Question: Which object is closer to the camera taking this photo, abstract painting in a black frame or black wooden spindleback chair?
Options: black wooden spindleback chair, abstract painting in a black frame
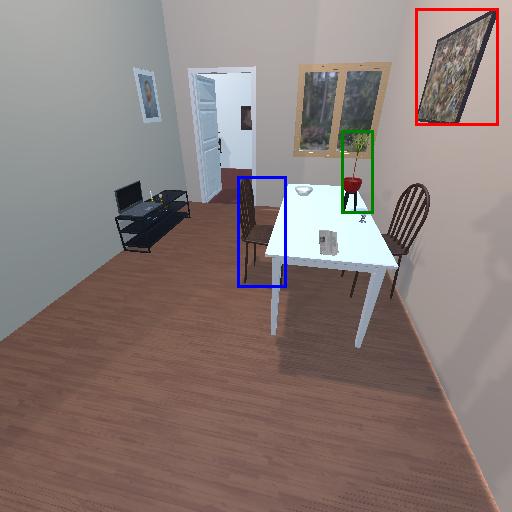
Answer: black wooden spindleback chair